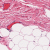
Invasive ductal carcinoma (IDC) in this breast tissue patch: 0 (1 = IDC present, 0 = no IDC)